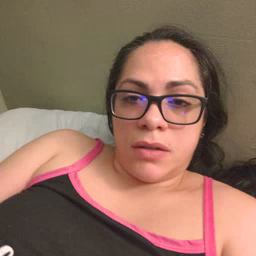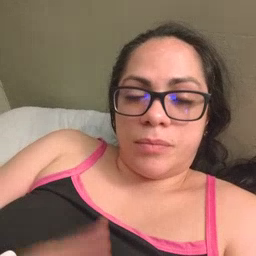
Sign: milk